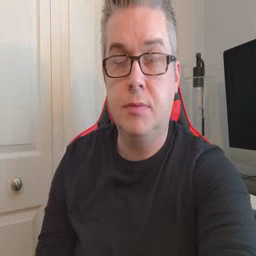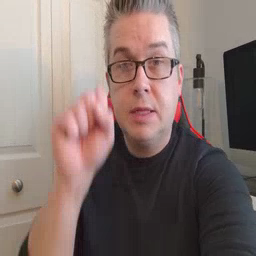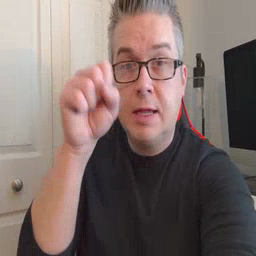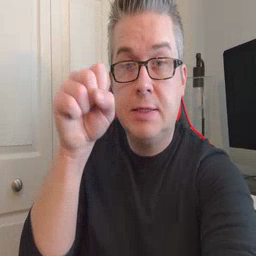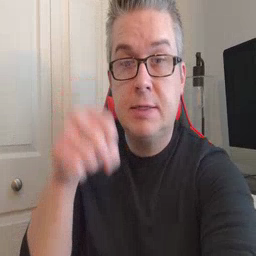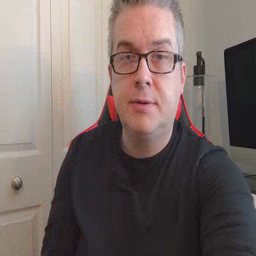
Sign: yes